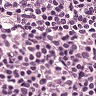
Metastatic tissue present: no